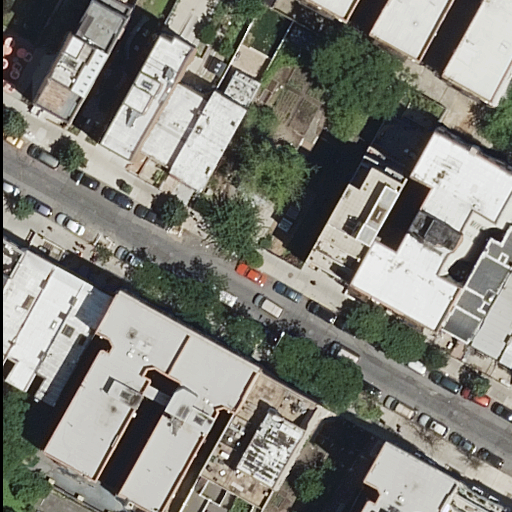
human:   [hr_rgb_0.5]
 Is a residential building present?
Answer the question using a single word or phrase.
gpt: yes

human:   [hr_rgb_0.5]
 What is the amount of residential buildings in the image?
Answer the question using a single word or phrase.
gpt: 23

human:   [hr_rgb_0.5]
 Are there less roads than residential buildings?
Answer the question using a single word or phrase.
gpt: yes

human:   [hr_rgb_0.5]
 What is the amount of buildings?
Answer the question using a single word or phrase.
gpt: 23

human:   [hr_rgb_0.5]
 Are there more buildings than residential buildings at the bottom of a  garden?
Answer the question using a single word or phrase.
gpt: yes

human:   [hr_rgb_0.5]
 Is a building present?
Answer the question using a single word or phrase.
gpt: yes

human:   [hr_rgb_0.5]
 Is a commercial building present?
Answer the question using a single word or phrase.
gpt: no

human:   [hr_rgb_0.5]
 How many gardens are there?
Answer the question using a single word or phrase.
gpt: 3

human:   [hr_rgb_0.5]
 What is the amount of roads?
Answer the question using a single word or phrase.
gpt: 2

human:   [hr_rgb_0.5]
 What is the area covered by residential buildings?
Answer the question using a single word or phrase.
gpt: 4064m2

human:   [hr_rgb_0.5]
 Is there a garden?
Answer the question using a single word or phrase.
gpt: yes

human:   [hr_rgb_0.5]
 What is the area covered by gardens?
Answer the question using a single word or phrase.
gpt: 1384m2

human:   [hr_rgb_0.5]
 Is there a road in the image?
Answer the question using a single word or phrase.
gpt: yes

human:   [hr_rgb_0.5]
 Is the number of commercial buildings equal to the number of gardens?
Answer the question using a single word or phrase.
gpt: no

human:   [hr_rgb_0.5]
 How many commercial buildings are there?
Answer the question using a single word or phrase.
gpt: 0

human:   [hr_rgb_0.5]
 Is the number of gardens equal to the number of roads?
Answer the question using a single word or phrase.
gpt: no

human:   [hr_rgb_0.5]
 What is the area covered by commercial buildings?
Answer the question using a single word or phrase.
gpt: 0m2

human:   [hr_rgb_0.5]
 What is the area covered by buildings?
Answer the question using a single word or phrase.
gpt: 4064m2

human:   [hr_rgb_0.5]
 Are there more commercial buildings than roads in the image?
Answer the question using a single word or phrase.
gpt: no

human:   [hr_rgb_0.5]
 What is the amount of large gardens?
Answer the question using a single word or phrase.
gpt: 1

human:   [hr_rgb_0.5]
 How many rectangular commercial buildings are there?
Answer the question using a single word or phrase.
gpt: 0

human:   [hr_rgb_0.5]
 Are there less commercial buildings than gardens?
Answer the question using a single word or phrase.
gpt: yes

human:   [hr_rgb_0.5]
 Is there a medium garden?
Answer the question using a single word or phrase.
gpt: yes

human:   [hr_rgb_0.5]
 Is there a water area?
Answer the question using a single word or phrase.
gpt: no

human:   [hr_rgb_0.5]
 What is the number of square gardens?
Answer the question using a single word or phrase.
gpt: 0

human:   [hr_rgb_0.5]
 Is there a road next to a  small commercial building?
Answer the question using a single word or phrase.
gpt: no

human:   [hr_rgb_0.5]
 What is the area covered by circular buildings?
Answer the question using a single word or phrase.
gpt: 0m2

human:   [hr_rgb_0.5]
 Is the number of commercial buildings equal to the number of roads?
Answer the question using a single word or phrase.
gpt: no

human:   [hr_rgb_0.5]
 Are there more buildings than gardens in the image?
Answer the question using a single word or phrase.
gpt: yes

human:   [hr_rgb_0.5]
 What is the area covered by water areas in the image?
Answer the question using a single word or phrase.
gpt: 0m2

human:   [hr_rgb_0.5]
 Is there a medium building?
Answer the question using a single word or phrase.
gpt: yes

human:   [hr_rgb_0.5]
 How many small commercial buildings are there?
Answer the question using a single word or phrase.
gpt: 0

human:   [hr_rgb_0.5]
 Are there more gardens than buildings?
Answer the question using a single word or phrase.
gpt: no

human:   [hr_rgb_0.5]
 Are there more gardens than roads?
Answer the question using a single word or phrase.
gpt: yes

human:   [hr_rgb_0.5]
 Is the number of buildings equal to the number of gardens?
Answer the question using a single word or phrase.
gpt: no

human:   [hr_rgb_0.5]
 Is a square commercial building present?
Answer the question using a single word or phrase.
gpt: no

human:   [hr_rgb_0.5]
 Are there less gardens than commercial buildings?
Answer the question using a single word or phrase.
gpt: no

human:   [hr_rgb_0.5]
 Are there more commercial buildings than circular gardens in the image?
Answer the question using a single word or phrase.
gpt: no

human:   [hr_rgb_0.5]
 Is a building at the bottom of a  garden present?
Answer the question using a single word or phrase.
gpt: yes

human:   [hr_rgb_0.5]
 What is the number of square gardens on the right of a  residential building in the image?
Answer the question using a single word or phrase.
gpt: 0

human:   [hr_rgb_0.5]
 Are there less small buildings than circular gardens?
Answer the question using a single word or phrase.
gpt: no

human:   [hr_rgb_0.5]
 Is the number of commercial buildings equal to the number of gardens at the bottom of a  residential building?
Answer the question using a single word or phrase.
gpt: no

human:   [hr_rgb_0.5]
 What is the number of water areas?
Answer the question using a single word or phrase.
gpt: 0

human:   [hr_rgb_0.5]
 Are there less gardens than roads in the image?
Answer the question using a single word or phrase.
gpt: no

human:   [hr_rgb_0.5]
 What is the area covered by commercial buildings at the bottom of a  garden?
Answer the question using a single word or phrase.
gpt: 0m2

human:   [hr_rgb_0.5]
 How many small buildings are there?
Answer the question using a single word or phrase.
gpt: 7

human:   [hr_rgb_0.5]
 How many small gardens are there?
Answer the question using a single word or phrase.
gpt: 1

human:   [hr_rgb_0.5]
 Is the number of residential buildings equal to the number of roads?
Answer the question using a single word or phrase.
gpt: no

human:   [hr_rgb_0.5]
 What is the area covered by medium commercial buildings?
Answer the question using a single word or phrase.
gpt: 0m2

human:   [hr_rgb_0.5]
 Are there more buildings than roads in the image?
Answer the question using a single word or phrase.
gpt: yes

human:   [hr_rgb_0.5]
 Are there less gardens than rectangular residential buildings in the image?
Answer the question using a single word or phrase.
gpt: yes

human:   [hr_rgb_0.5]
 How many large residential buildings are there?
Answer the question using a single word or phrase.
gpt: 0

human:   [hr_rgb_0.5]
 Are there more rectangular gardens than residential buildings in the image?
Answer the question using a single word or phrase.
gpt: no

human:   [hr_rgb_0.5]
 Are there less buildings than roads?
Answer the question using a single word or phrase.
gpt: no

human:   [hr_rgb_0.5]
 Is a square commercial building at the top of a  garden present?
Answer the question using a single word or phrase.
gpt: no

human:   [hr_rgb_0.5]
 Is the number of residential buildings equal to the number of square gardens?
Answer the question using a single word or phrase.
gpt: no

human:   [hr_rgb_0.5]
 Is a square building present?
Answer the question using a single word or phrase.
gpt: no

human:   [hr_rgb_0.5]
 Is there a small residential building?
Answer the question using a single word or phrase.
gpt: yes

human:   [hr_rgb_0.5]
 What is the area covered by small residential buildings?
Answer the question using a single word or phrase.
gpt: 218m2

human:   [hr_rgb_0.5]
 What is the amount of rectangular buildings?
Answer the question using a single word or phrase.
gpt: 12

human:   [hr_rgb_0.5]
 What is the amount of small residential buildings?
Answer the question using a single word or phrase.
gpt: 7

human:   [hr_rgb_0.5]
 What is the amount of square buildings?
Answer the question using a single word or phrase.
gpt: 0

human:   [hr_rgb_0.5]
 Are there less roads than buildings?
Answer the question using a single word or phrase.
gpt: yes

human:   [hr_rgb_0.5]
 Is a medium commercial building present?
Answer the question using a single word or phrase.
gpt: no